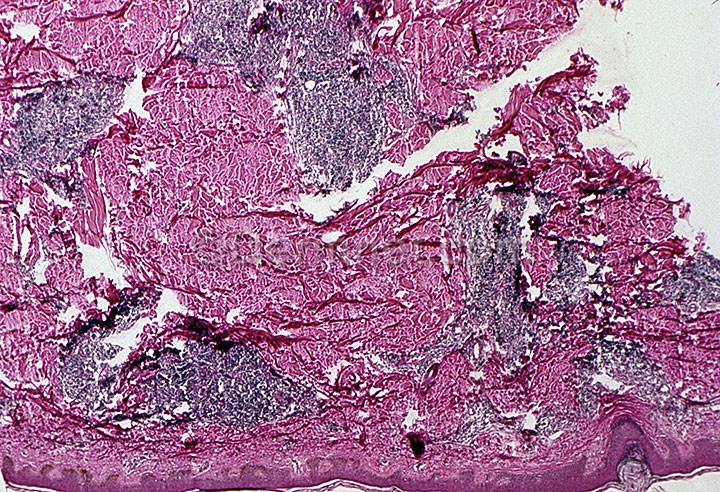
Disease: Actinic Keratosis Basal Cell Carcinoma and other Malignant Lesions